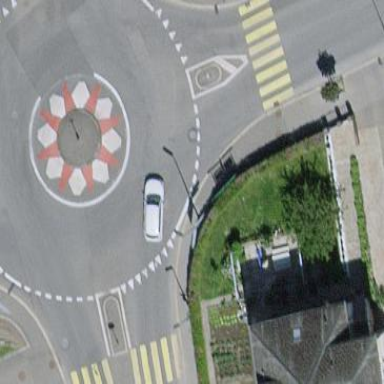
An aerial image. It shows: Tertiary road with asphalt surface leading to roundabout.